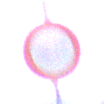
Verkehrszeichen: VerbotFahrzeugeAllerArt
Umgebung: Outdoor, Urban
Tageszeit: MorningAfternoon
Wetter: Overcast
Licht: Natural
Jahreszeit: NotSpecified
Kontrast: LowContrast